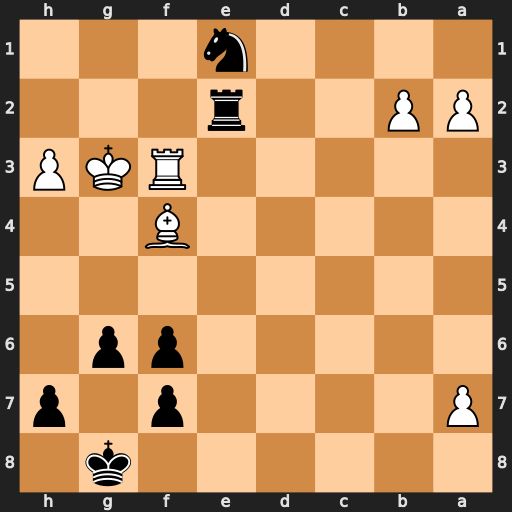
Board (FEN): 6k1/P4p1p/5pp1/8/5B2/5RKP/PP2r3/4n3
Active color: b
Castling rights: -
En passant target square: -
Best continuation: Rg2+ Kh4 Nxf3#